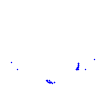
Particle: proton